Question: At: <URL>
There is the following program (I made some small modifications):
'''
#include <iostream>
class Employee
{
public:
char m_strName[25];
int m_id;
double m_wage;
//set the employee information
void setInfo(char *strName,int id,double wage)
{
strncpy(m_strName,strName,25);
m_id=id;
m_wage=wage;
}
//print employee information to the screen
void print()
{
std::cout<<"Name: "<<m_strName<<"id: "<<m_id<<"wage: $"<<wage<<std::endl;
}
};
int main()
{
//declare employee
Employee abder;
abder.setInfo("Abder-Rahman",123,400);
abder.print();
return 0;
}
'''
When I try to compile it, I get the following:

And, why is a pointer used here? 'void setInfo(char *strName,int id,double wage)'
Thanks.
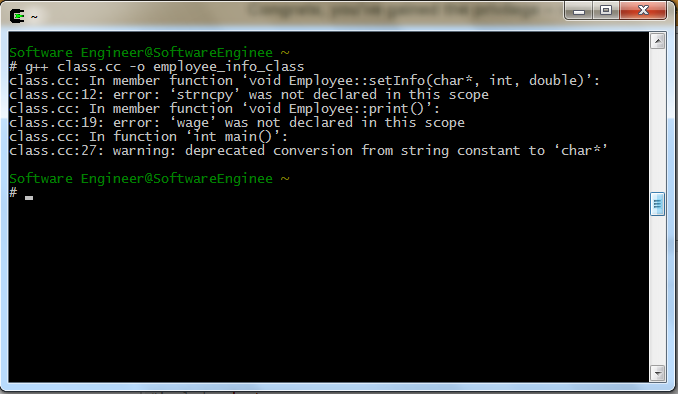
Answer: 1.
'''
strncpy(m_strName,strName,25);
'''
You need to '#include <cstring>' (where strncpy is declared).
2.
'''
std::cout<<"Name: "<<m_strName<<"id: "<<m_id<<"wage: $"<<wage<<std::endl;
'''
should be
'''
std::cout<<"Name: "<<m_strName<<"id: "<<m_id<<"wage: $"<<m_wage<<std::endl;
'''
3.
'''
void setInfo(char *strName,int id,double wage)
'''
can be set to
'''
void setInfo(const char *strName,int id,double wage)
'''
to get rid of the g++ 4.x.x warning.